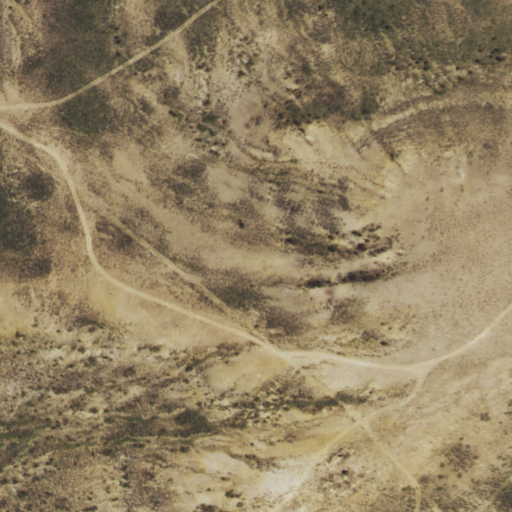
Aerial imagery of mountain in Wyoming named Doty Mountain containing only shrub